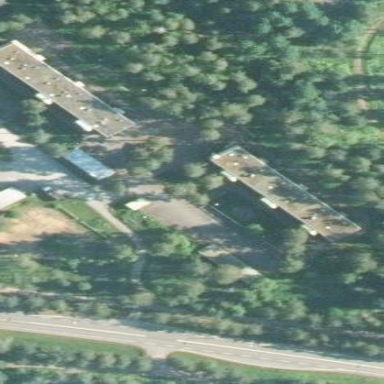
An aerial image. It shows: Terrace building.